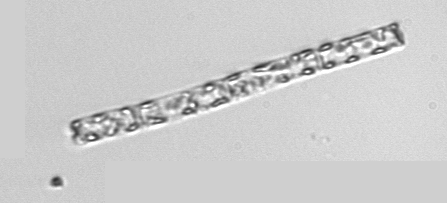
Label: Leptocylindrus